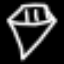
Label: diamond